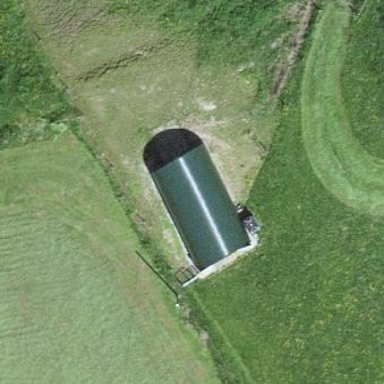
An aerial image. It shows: Shed.